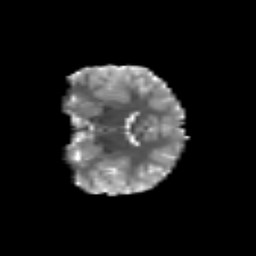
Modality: T2w
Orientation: coronal
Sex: female
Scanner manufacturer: siemens
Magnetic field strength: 3 T
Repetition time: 5 s
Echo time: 0.071 s